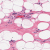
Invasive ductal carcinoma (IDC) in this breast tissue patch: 0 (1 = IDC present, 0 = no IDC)